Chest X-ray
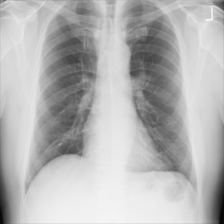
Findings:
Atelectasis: negative
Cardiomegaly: negative
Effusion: negative
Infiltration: positive
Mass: negative
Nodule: negative
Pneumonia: negative
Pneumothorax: negative
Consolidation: negative
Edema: negative
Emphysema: negative
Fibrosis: negative
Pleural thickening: negative
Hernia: negative